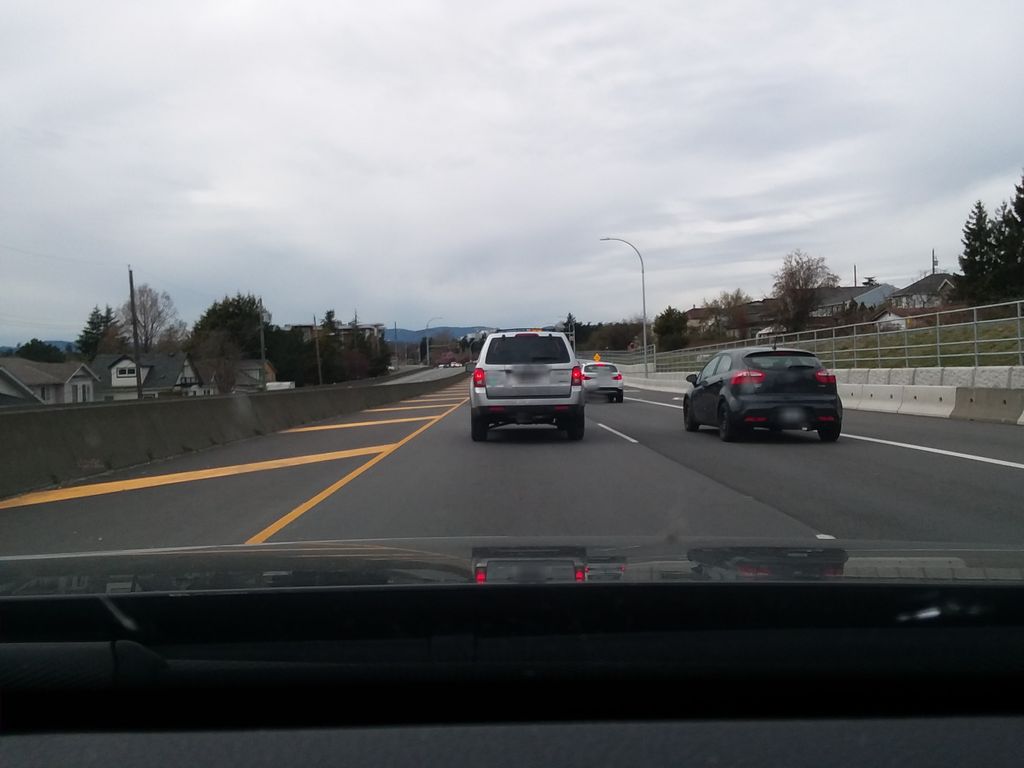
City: victoria